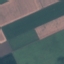
Land use / land cover: AnnualCrop